Question: I am trying to implement an unit test in my Windows Phone 8 application however the test runner wont recognize the tests.
I am following this tutorial.
<URL>
'''
using Microsoft.Phone.Testing;
using Microsoft.VisualStudio.TestTools.UnitTesting;
namespace PPS.Tests
{
[TestClass]
class SampleTest
{
[Tag("SimpleTests")]
[TestMethod]
public void SimpleTest()
{
int a = 1;
int b = 2;
int c = a + b;
Assert.IsTrue(c == 4);
}
}
}
'''

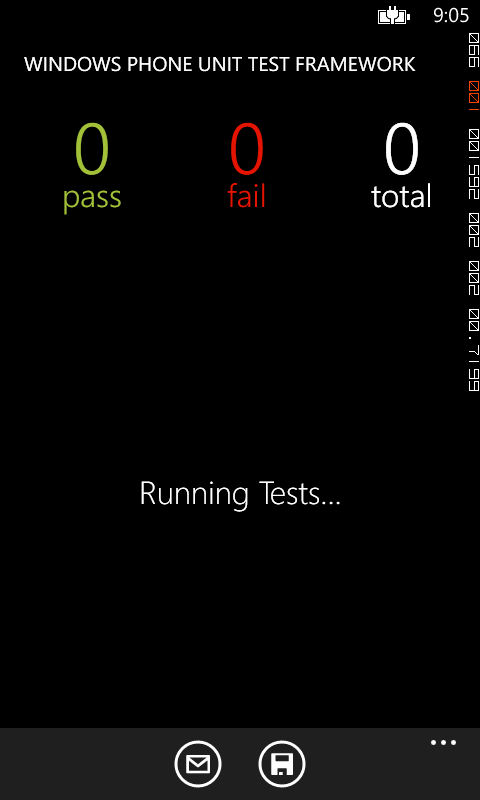
Answer: I'm pretty sure your test class needs to public, not interal (which it will be default) i.e.:
'public class SampleTest'